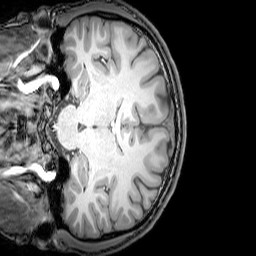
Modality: T1w
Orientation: coronal
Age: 24
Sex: male
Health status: healthy
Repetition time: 0.081 s
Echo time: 0.037 s